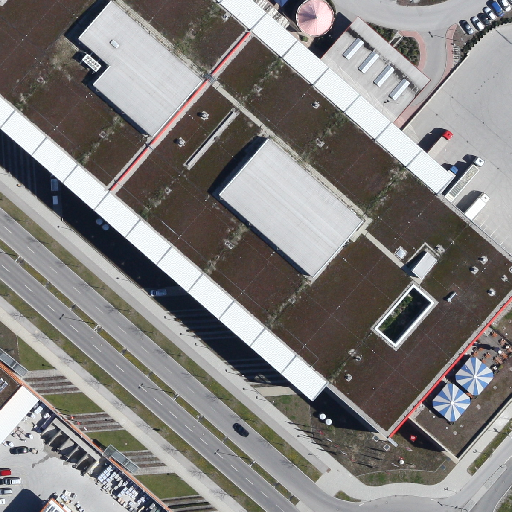
Referring expression: light-duty vehicle in the parking area